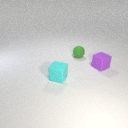
small purple rubber cube behind small cyan rubber cube